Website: macys
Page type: review-order
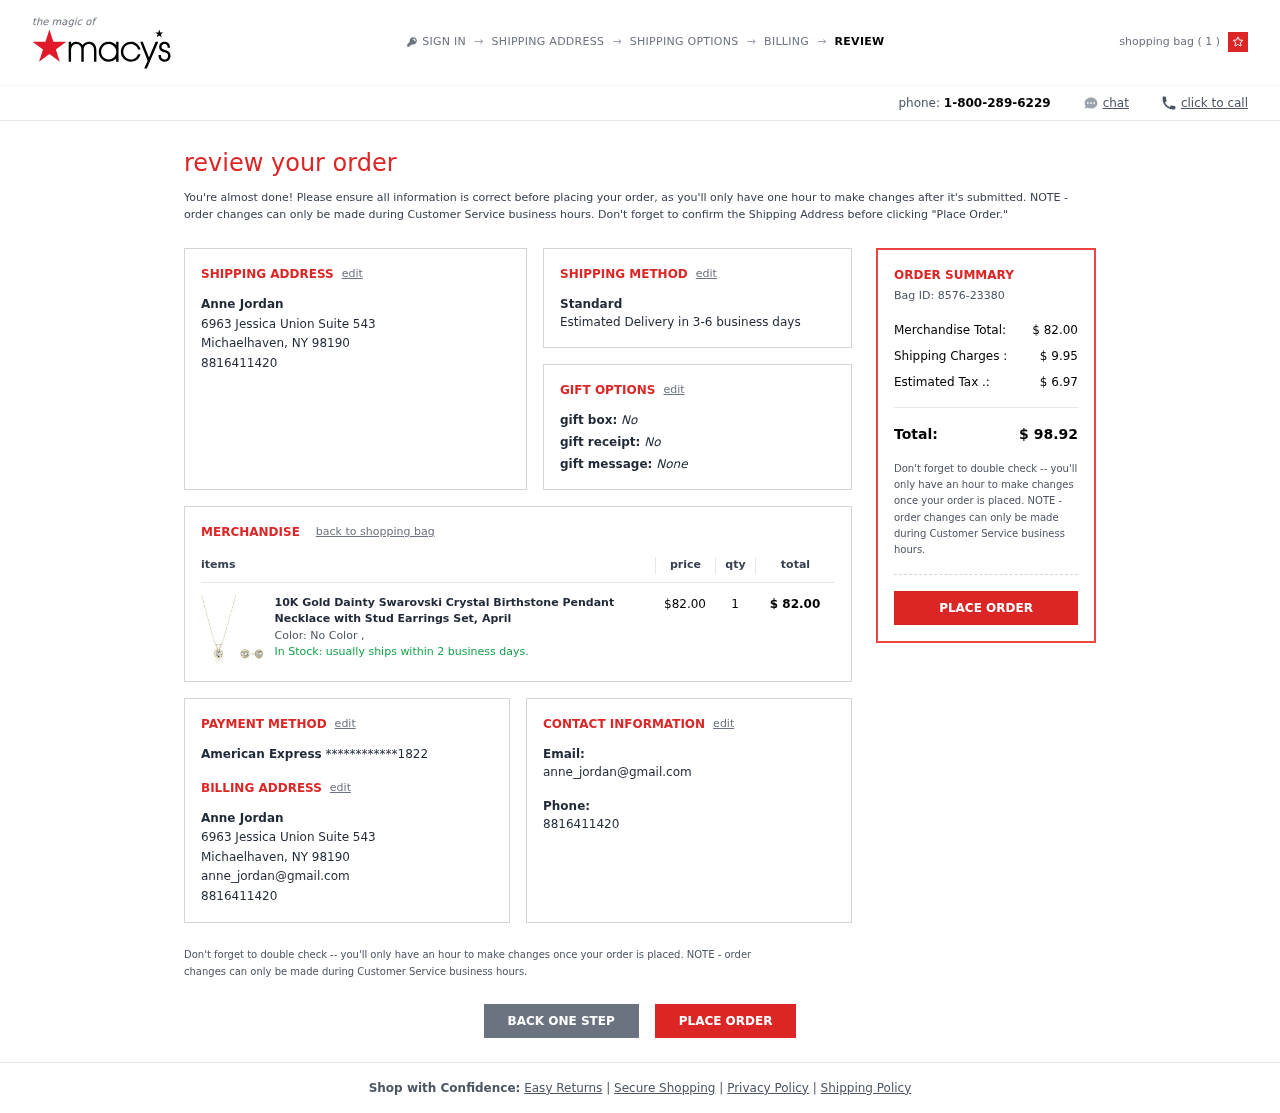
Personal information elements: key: PII_CARD_LAST4
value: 1822
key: PII_CARD_TYPE
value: American Express
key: PII_CITY
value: Michaelhaven
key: PII_EMAIL2
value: anne_jordan@gmail.com
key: PII_EMAIL3
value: anne_jordan@gmail.com
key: PII_FULLNAME
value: Anne Jordan
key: PII_FULLNAME2
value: Anne Jordan
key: PII_PHONE
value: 8816411420
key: PII_PHONE2
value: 8816411420
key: PII_PHONE3
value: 8816411420
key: PII_POSTCODE
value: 98190
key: PII_STATE_ABBR
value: NY
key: PII_STREET
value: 6963 Jessica Union Suite 543
Product elements: key: PRODUCT1_NAME
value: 10K Gold Dainty Swarovski Crystal Birthstone Pendant Necklace with Stud Earrings Set, April
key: PRODUCT1_PRICE
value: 82
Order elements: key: ORDER_NUM_ITEMS
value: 1
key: ORDER_DELIVERY_DATE
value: Estimated Delivery in 3-6 business days
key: ORDER_SUBTOTAL
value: $ 82.00
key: ORDER_ID
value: Bag ID: 8576-23380
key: ORDER_SHIPPING_COST
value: $ 9.95
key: ORDER_TAX
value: $ 6.97
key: ORDER_TOTAL
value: $ 98.92